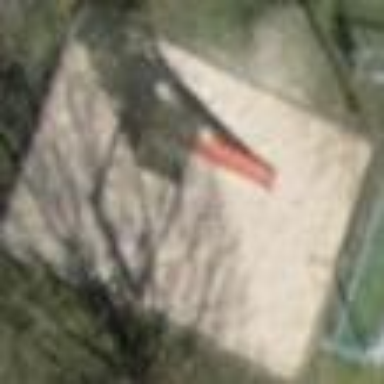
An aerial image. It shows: Playground area for leisure land.